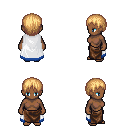
a pixel art fantasy rpg character, female body template, human, dark skin, white trimmed cape, robe skirt, light blonde plain hairstyle, four views (front, back, left, right), 2x2 character sprite sheet, small pixel art, hard edges, no anti-aliasing